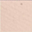
Piece: xx